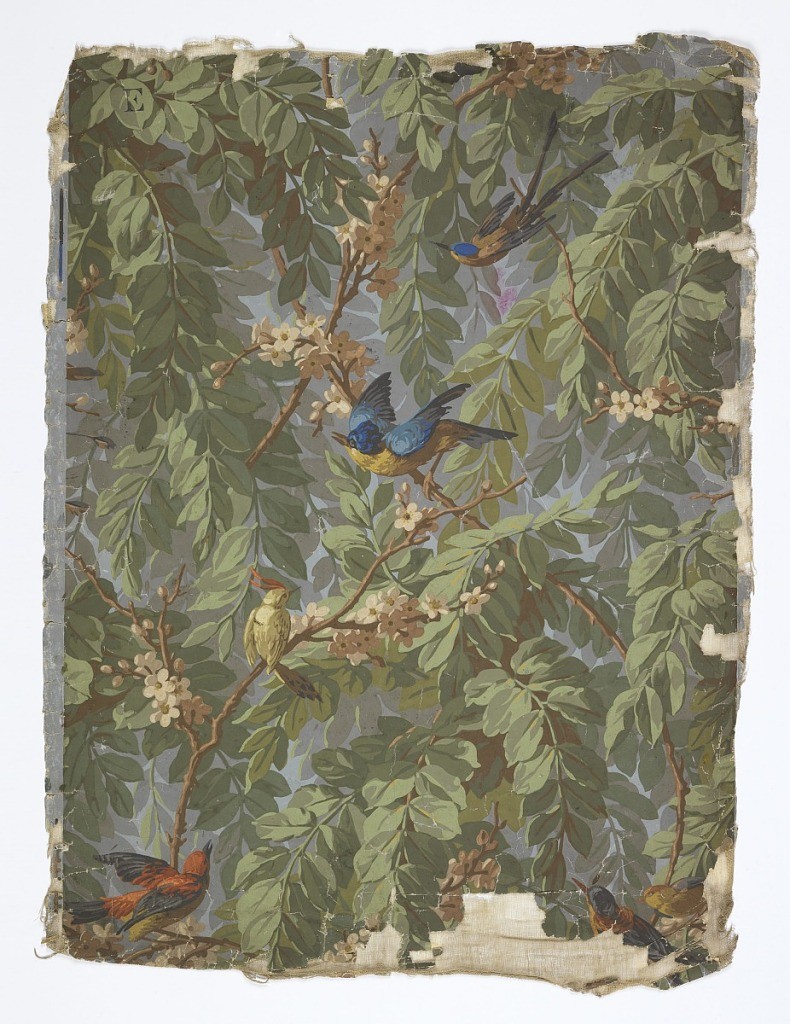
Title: Sidewall
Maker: Desfossé et Karth, French, 1863
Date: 1850–1875
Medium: Block-printed paper
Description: On blue-gray ground, green leafy fill, flowering branches with birds.